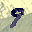
Label: 9